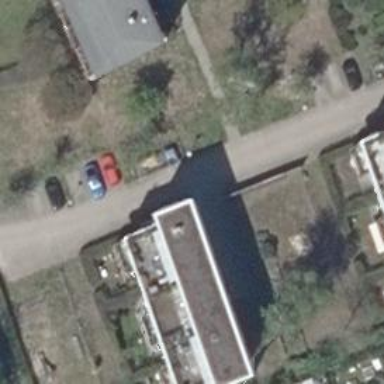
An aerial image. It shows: Living street.